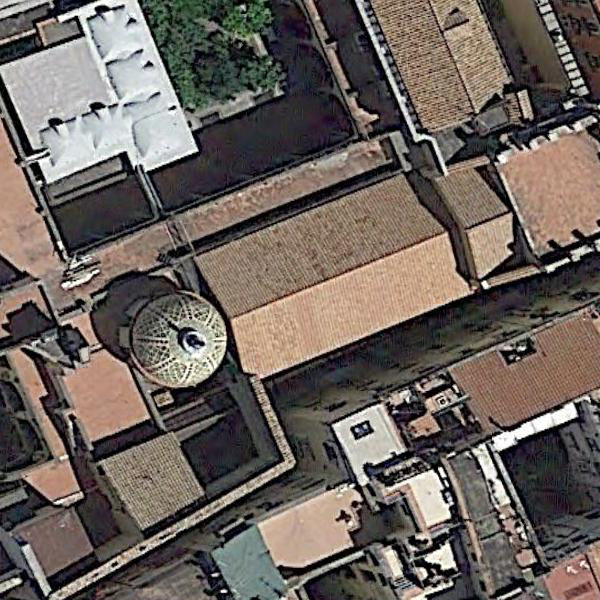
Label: Church